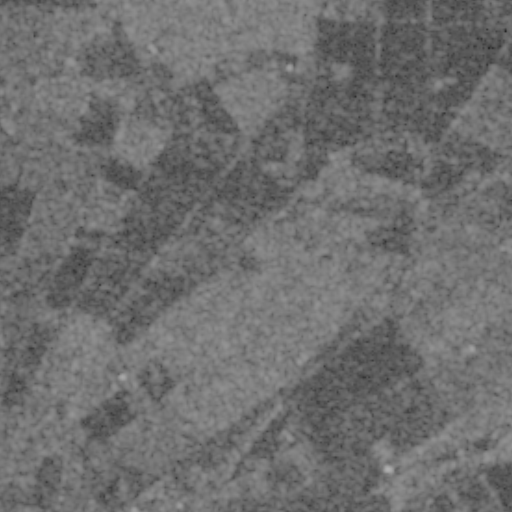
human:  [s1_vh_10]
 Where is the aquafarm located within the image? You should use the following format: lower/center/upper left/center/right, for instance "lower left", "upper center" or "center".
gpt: The aquafarm is located in the center of the image.
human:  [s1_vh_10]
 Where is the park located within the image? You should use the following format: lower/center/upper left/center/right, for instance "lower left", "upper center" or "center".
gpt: The park is located in the lower center of the image.
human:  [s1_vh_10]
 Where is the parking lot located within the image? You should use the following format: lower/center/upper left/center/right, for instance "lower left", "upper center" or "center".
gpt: The parking lot is located in the lower center of the image.
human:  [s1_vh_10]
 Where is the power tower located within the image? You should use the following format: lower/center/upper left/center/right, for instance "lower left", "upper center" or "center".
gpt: The power tower is located in the lower right of the image.
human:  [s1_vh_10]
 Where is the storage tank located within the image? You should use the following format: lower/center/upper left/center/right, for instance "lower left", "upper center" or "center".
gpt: The storage tank is located in the center left of the image.
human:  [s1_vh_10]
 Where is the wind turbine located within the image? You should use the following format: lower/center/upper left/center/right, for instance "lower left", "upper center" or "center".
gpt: The wind turbine is located in the center of the image.
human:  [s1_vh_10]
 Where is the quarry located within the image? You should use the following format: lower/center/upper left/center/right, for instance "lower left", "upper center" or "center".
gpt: There is no quarry in the image.

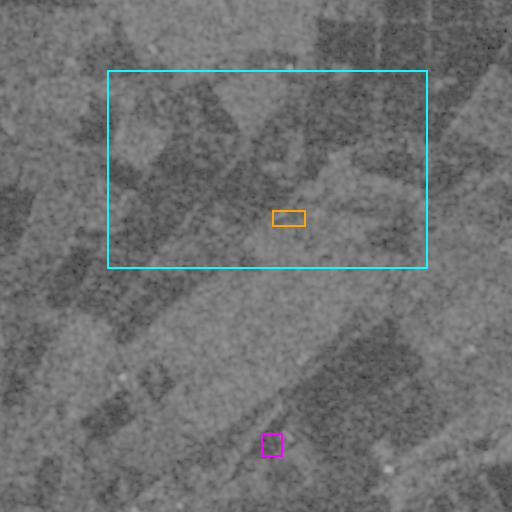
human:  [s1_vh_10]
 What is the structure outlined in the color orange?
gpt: The structure outlined in orange is an aquafarm.
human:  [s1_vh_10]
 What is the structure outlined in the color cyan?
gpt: The structure outlined in cyan is a crop field.
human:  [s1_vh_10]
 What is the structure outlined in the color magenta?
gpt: The structure outlined in magenta is a park.
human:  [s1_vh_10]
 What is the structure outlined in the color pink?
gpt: There is no pink outline.